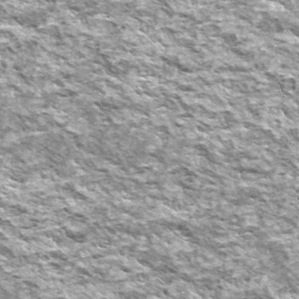
Label: frost